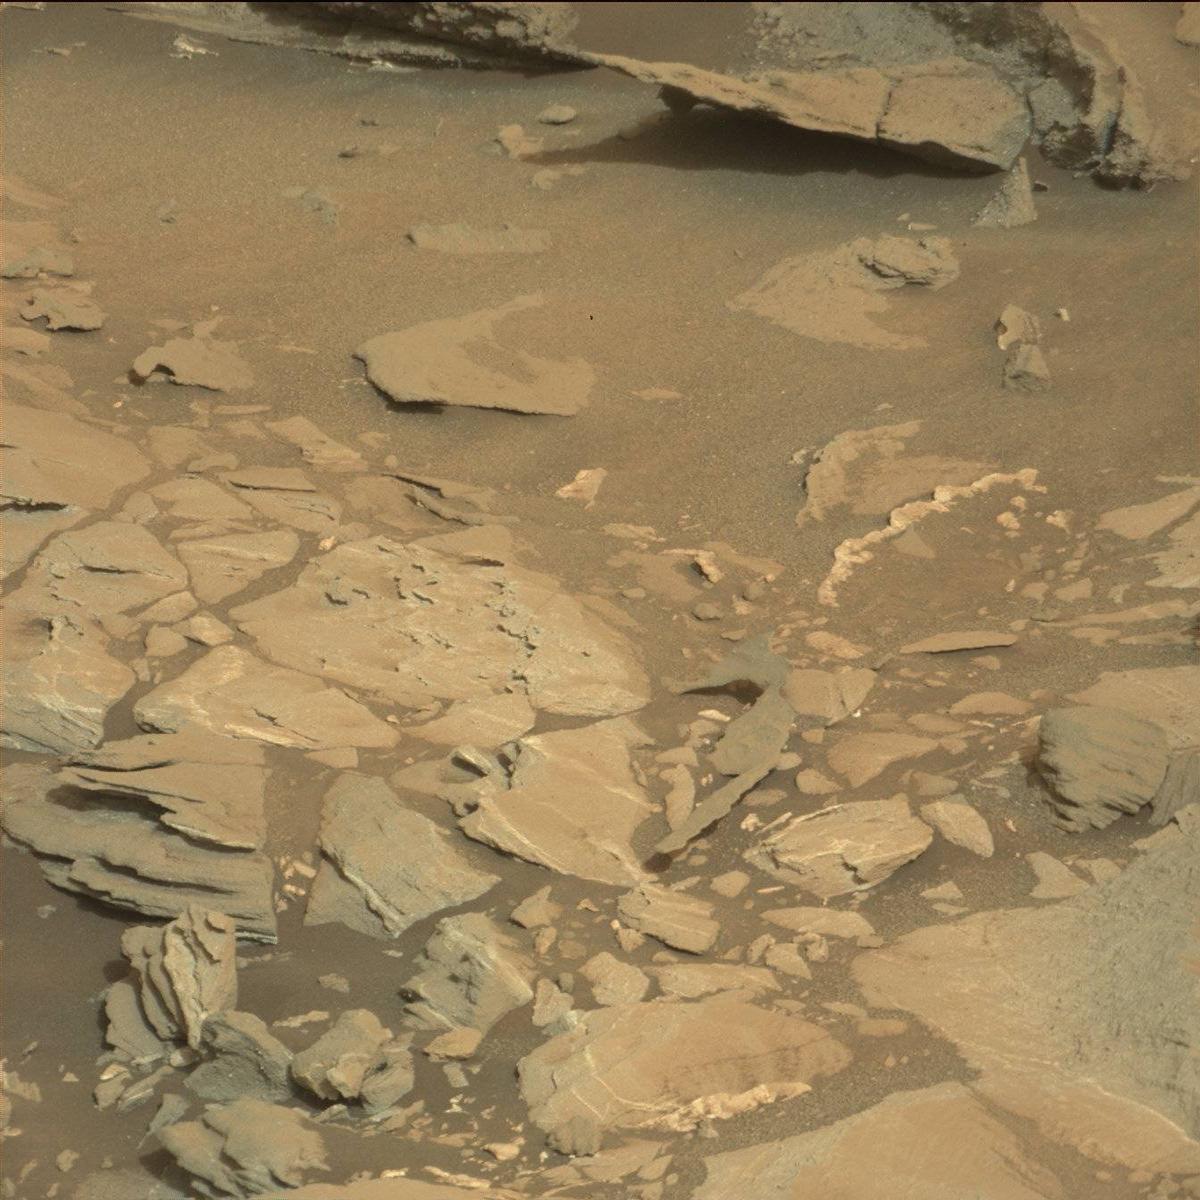
Terrain classes present: Bedrock, Sand / Soil